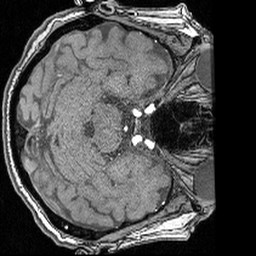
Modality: angio
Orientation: axial
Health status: ill
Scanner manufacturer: siemens
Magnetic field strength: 3 T
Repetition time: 0.022 s
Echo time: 0.00395 s